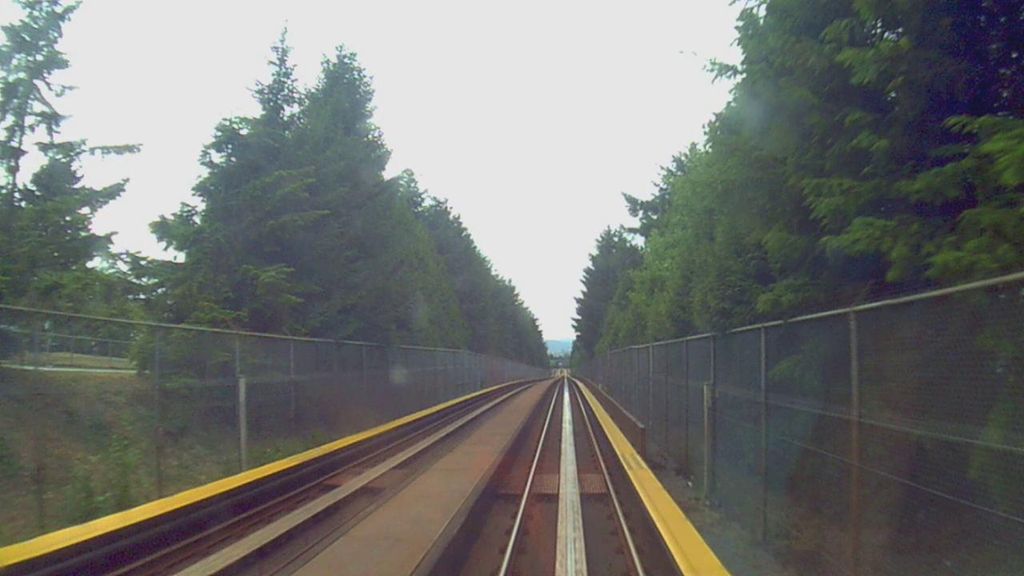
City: vancouver